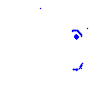
Particle: pion